Question: I have been trying to create a dynamic jQuery code to handle an '.change' event with a list dropdown in drupal. I got it to work properly when hardcoding in the div id like so:
'''
jQuery(document).ready(function($) {
$("#edit-submitted-row-1-program").change(function() {
if($(this).val() === 'DreamSpark Standard'){
$("label[for='edit-submitted-row-1-extended-department-name'").html('Campus Name');
console.log('Yes it is supposed to change!');
} else {
$("label[for='edit-submitted-row-1-extended-department-name'").html('Extended department name');
}
console.log($(this).val());
}).change();
}
});
'''
This is supposed to change the label above one of the input fields if 'DreamSpark Standard' is selected.
However, what I want to end up doing is something like this:

Where you can add as many lines as you need, and the event handler will change the label of the label.
I have tried the following code, but it is definitely wrong, as I'm just doing a 'for()' loop when I know I should be doing a 'foreach()' or something similar.
'''
jQuery(document).ready(function($) {
for ( var i = 0; i < 5; i++) {
$("#edit-submitted-row-" + i + "-program").change(function() {
var j = i;
if($(this).val() === 'DreamSpark Standard'){
$("label[for='edit-submitted-row-" + j + "-extended-department-name'").html('Campus Name');
console.log('Yes it is supposed to change!');
} else {
$("label[for='edit-submitted-row-" + j + "-extended-department-name'").html('Extended department name');
}
console.log($(this).val());
}).change();
}
});
'''
Here is the snippet of HTML code that matters:
'''
<div id="webform-component-row-1" class="webform-layout-box horiz">
<div class="form-item webform-component webform-component-textfield" id="webform-component-row-1--subscription-id">
<label for="edit-submitted-row-1-subscription-id">Subscription ID <span class="form-required" title="This field is required.">*</span></label>
<input type="text" id="edit-submitted-row-1-subscription-id" name="submitted[row_1][subscription_id]" value="" size="18" maxlength="128" class="form-text required" />
</div>
<div class="form-item webform-component webform-component-select" id="webform-component-row-1--program">
<label for="edit-submitted-row-1-program">Program <span class="form-required" title="This field is required.">*</span></label>
<select id="edit-submitted-row-1-program" name="submitted[row_1][program]" class="form-select required"><option value="" selected="selected">- Select -</option><option value="DreamSpark Premium">DreamSpark Premium</option><option value="DreamSpark Standard">DreamSpark Standard</option><option value="Other">Other</option></select>
</div>
<div class="form-item webform-component webform-component-textfield" id="webform-component-row-1--extended-department-name">
<label for="edit-submitted-row-1-extended-department-name">Extended department name </label>
<input type="text" id="edit-submitted-row-1-extended-department-name" name="submitted[row_1][extended_department_name]" value="" size="26" maxlength="128" class="form-text" />
</div>
</div>
'''
'data-'
Thanks guys!
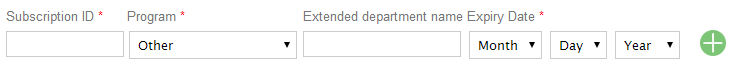
Answer: There is no need to use a loop, you can write a generalized code using the class selectors.
'''
<div id="webform-component-row-1" class="webform-layout-box horiz">
<div class="form-item webform-component webform-component-textfield" id="webform-component-row-1--subscription-id">
<label for="edit-submitted-row-1-subscription-id">Subscription ID <span class="form-required" title="This field is required.">*</span></label>
<input type="text" id="edit-submitted-row-1-subscription-id" name="submitted[row_1][subscription_id]" value="" size="18" maxlength="128" class="form-text required" />
</div>
<div class="form-item webform-component webform-component-select" id="webform-component-row-1--program">
<label for="edit-submitted-row-1-program">Program <span class="form-required" title="This field is required.">*</span></label>
<select id="edit-submitted-row-1-program" name="submitted[row_1][program]" class="form-select required"><option value="" selected="selected">- Select -</option><option value="DreamSpark Premium">DreamSpark Premium</option><option value="DreamSpark Standard">DreamSpark Standard</option><option value="Other">Other</option></select>
</div>
<div class="form-item webform-component webform-component-textfield" id="webform-component-row-1--extended-department-name">
<label for="edit-submitted-row-1-extended-department-name" class="edit-submitted-row-extended-department-name">Extended department name </label>
<input type="text" id="edit-submitted-row-1-extended-department-name" name="submitted[row_1][extended_department_name]" value="" size="26" maxlength="128" class="form-text" />
</div>
</div>
'''
then
'''
jQuery(function ($) {
$(".webform-layout-box select").change(function () {
var $lbl = $(this).closest('.webform-layout-box').find('.edit-submitted-row-extended-department-name');
if ($(this).val() === 'DreamSpark Standard') {
$lbl.html('Campus Name');
} else {
$lbl.html('Extended department name');
}
}).change();
});
'''
Demo: <URL>
- 'edit-submitted-row-extended-department-name'- 'select''.webform-layout-box'- '.edit-submitted-row-extended-department-name''.webform-layout-box'